Question: I am really really sorry about my poor English
Here is what I made.

with
'''
<LinearLayout
xmlns:android="http://schemas.android.com/apk/res/android"
android:orientation="horizontal"
android:layout_width="fill_parent"
android:layout_height="fill_parent">
<TextView android:id="@+id/txtTImeRemain"
android:layout_width="wrap_content"
android:layout_height="wrap_content"
android:textSize="20sp"
android:layout_marginRight="50dip"
android:textColor="#ff000000"
android:gravity="center_vertical|left"
/>
<TextView android:id="@+id/title"
android:layout_width="wrap_content"
android:layout_height="wrap_content"
android:textSize="20sp"
android:layout_marginRight="5dip"
android:textColor="#ff000000"
android:gravity="center_vertical|right"
/>
</LinearLayout>
'''
My question is.
I want to align the left most words to being center of their row. regardless how many character they have.
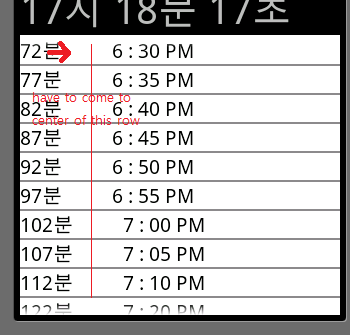
Answer: Use a 'TableLayout', then you can set the layout_gravity for the different parts of the table row.